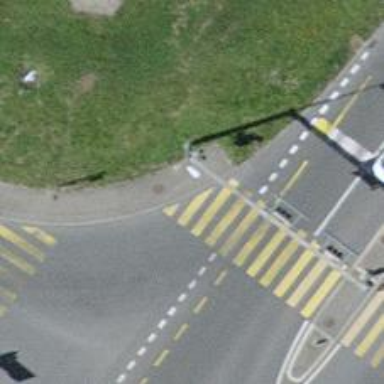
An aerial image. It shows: Kerb barrier.